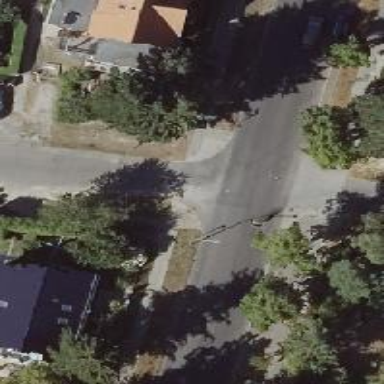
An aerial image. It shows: Unmarked road crossing.